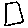
Label: square